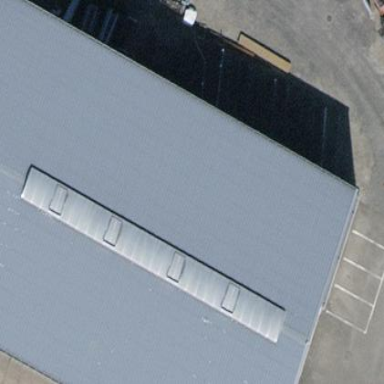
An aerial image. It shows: Industrial building.